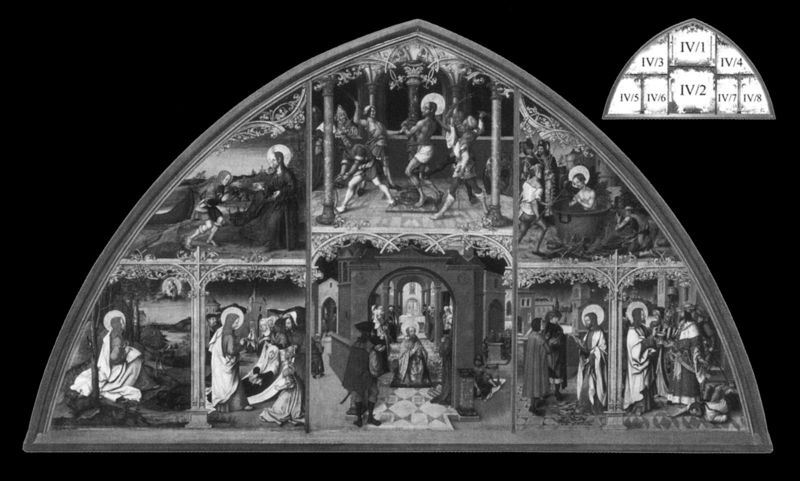
Titel: Altartafel Basilika San Giovanni in Laterano
Institution: München, Bayrische Staatsgemäldesammlungen
Schlagwörter: feuer, weiß, dreieck, menschen, fenster, grau, profil, schwarz, skizze, säule, säulen, ornament, bibel, falten, gotik, bogen, figuren, detail, ornamente, unscharf, schwarzweiß, kacheln, altar, heiligenschein, nimbus, heilige, nummerierung, acht, aufbau, einteilung, retabel, tafeln, legenden, leidensgeschichte, christliche darstellung, faltenwur, altarschiff